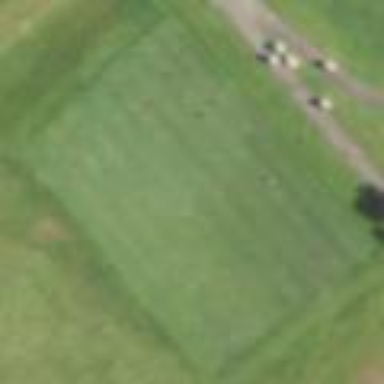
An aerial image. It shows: Grass area designated as golf tee.